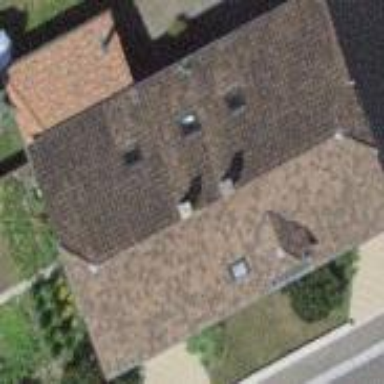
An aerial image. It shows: Building with tiled roof.